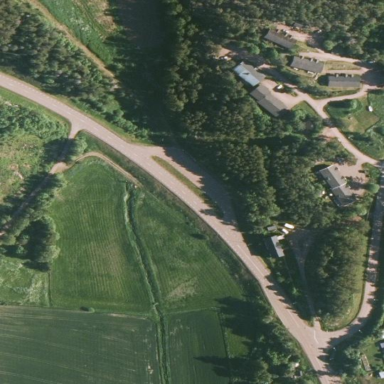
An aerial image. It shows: Rest area on the road.